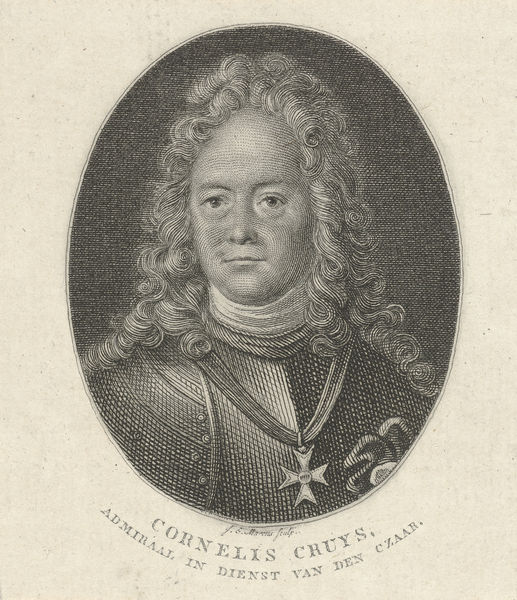
Titel: Portret van Cornelis Cruys
Künstler: Jacob Ernst Marcus
Standort: Amsterdam
Institution: Rijksmuseum
Schlagwörter: mann, zeichnung, locken, oval, perücke, halstuch, kreuz, druck, stich, bleistift, orden, bleistiftzeichnung, ritterrüstung, admiral, cornelis, cruys